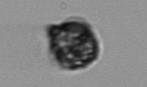
Label: Kryptoperidinium_triquetrum